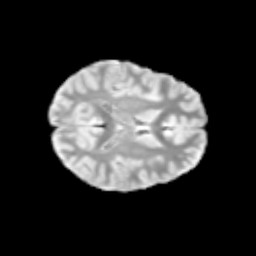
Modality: T2w
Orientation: axial
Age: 11
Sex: male
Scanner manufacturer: siemens
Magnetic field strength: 3 T
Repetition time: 3.8 s
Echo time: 0.07 s